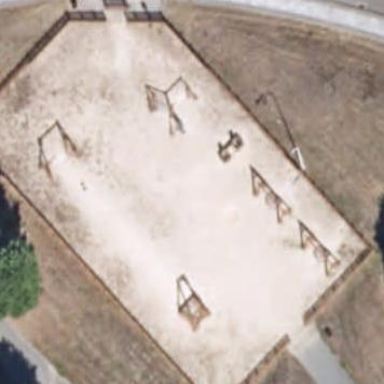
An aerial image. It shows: Playground area for leisure activities on the land.